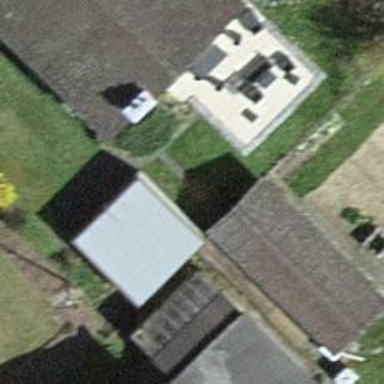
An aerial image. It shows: Shed.